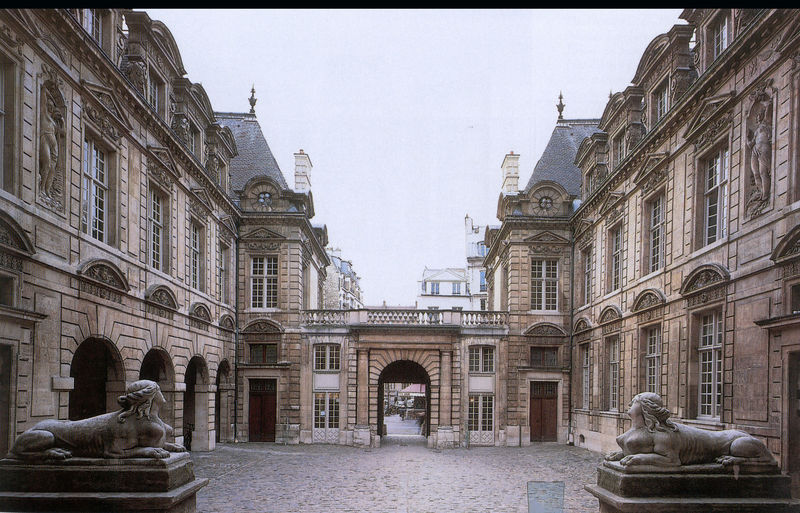
Titel: Hôtel Sully, Hof, Blick auf Straße
Künstler: Jean Androuet du Cerceau
Standort: Paris
Institution: Hôtel Sully
Schlagwörter: himmel, schatten, weiß, frauen, ocker, stadt, busen, femmes, fenster, frankreich, glas, grau, hell, holz, licht, marmor, paris, pfeiler, säule, tür, dach, gebäude, haus, rot, schloss, weg, wolke, beige, architektur, barock, sockel, stein, steine, brüstung, gitter, figur, innen, renaissance, rund, statue, deutschland, balkon, brüste, bogen, fassade, fassaden, pflaster, türen, dächer, giebel, mauer, sprossenfenster, ziegel, hof, platz, figuren, rundbogen, könig, symmetrie, durchgang, geländer, plastik, tor, anbau, foto, fotografie, photographie, bögen, cour, eingang, erker, nische, ruelle, arkade, innenhof, veranda, burg, eckig, bayern, türme, palast, palazzo, stockwerk, torbogen, balustrade, blanc, kopfsteinpflaster, photo, segmentbogen, dreiecksgiebel, portal, rustika, sims, gesims, skulpturen, löwen, quader, risalit, statuen, farbfoto, residenz, walmdach, simse, vue, rechteckig, wächter, einfahrt, femme, fenetre, louvre, fotographie, stockwerke, ciel, cheveux, preußen, standbild, ville, sphinx, gallerie, ägypten, pierre, carreau, giegel, ädikula, attika, durchfahrt, segmentgiebel, gesimse, fenstergiebel, rundbogentor, architecture, arc, arche, colonnes, entrée, porte, toit, hotel, pavillions, quaderung, haupthaus, nässe, nuages, couleur, ehrenhof, chateau, palais, fenetres, mythologie, sculpture, sphingen, toiture, tuiles, histoire, toits, portail, relief, perspective, hermen, grisaille, animal, sphinxen, cheminee, décoration, rue, villa, statues, londres, luxembourg, swings, ancien, seins, spingen, arcs, batiment, batiments, royal, citadin, portes, eckpavilion, gibeldreieck, resodenz, rutiziert, sculptures, fassadne, résidence, vill, kopfsein, fene^tre, pavés, porche, sphix, carreaux, gorgone, lions, bossage, toitures, décors, hybride, femme panthère, créature mythologique$, pilliers, archves, cheminees, pal;ais, feneters, fenetrez, felin, patrimoine, lieu, reliefs, mansardes, mansarde